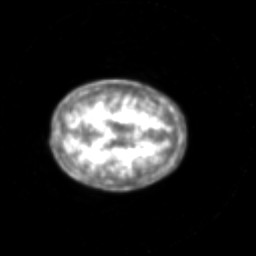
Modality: PET
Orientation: axial
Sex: female
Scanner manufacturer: siemens